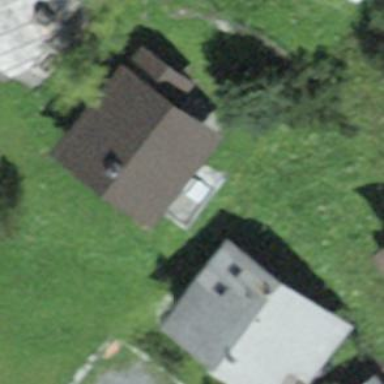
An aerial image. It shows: Detached building.